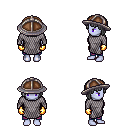
a pixel art fantasy rpg character, female body template, dark elf, purple skin, chain mail, magenta pants, gray pageboy hairstyle, chain helm, gold gloves, four views (front, back, left, right), 2x2 character sprite sheet, small pixel art, hard edges, no anti-aliasing